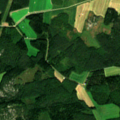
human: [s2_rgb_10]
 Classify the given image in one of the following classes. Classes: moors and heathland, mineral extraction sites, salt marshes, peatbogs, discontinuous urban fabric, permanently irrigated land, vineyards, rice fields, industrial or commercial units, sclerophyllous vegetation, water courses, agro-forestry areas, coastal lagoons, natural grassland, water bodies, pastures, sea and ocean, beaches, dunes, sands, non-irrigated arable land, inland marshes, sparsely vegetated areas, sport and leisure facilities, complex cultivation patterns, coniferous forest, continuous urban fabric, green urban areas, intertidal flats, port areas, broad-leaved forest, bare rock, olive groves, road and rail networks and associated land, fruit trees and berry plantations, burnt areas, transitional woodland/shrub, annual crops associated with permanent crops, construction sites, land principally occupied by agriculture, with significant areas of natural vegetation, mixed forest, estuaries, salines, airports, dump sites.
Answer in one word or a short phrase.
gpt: non-irrigated arable land, land principally occupied by agriculture, with significant areas of natural vegetation, coniferous forest, mixed forest